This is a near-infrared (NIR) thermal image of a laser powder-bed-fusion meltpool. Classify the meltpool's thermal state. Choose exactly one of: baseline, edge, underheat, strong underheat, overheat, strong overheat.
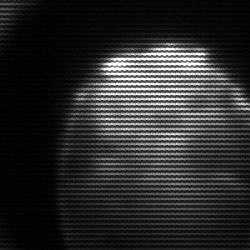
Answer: strong underheat